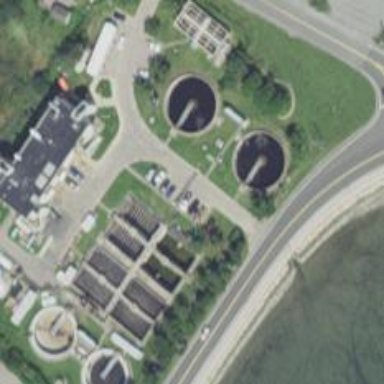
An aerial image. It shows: Body of wastewater.